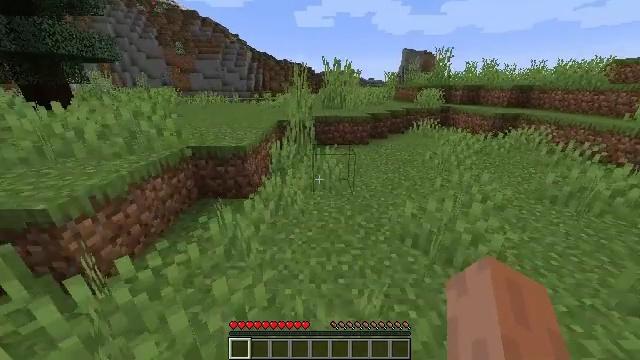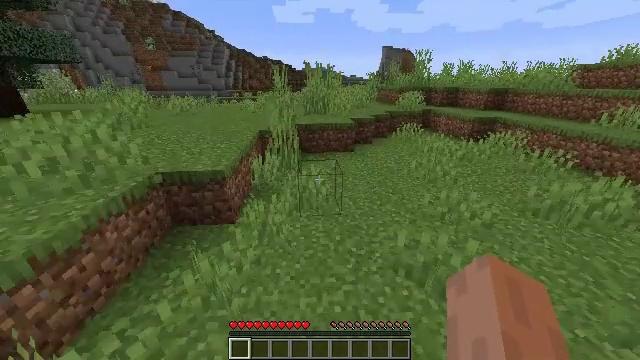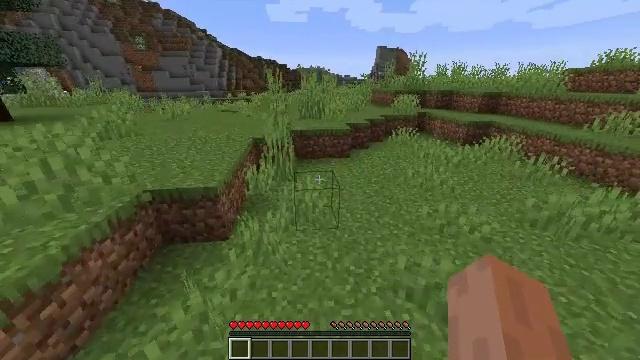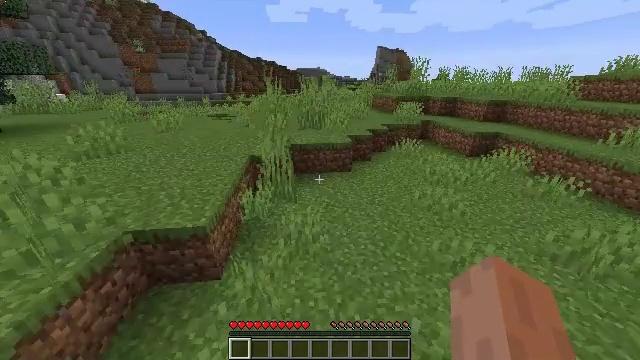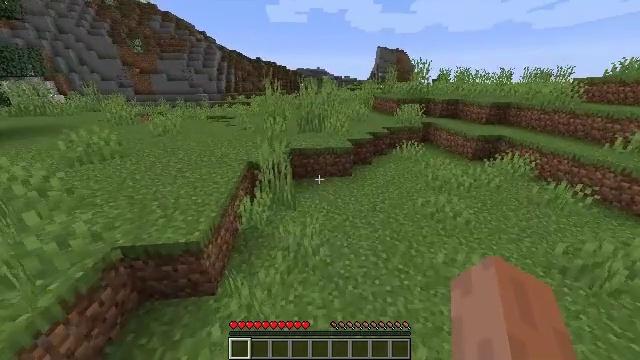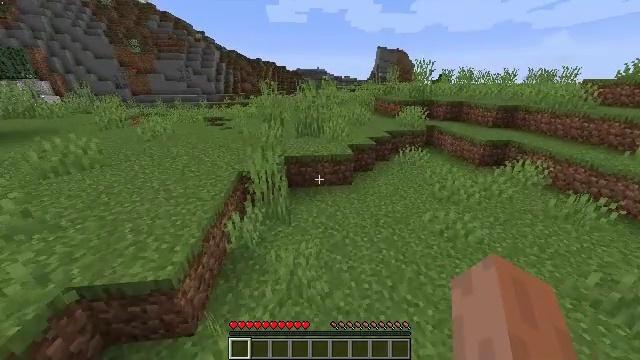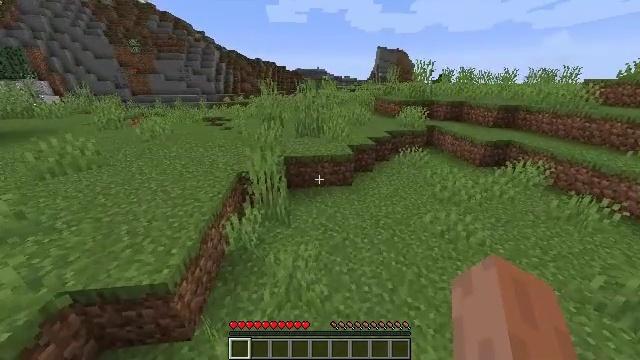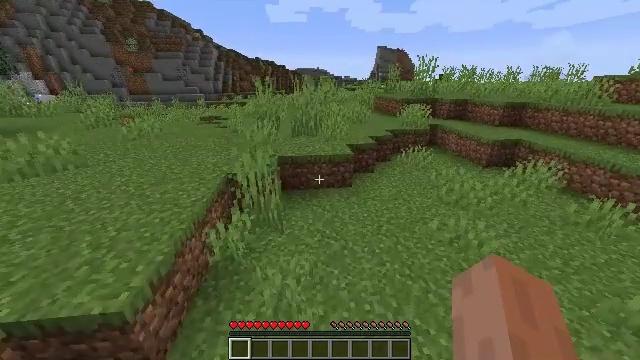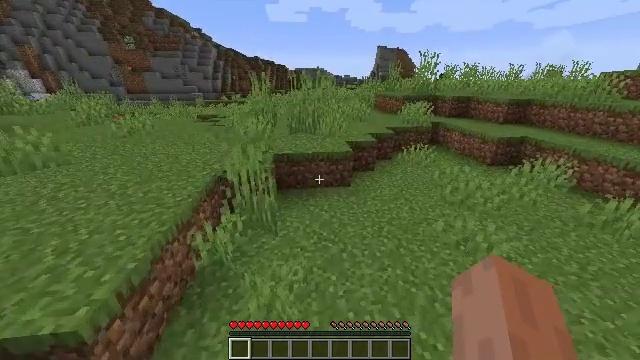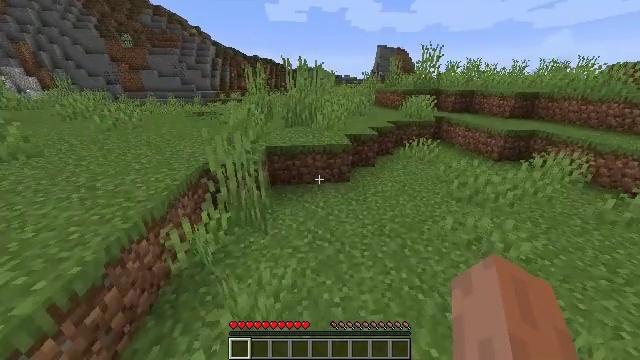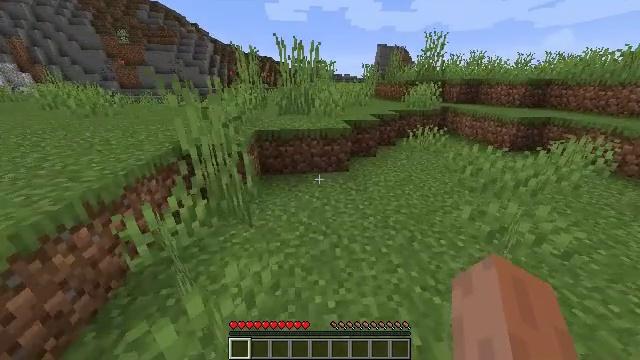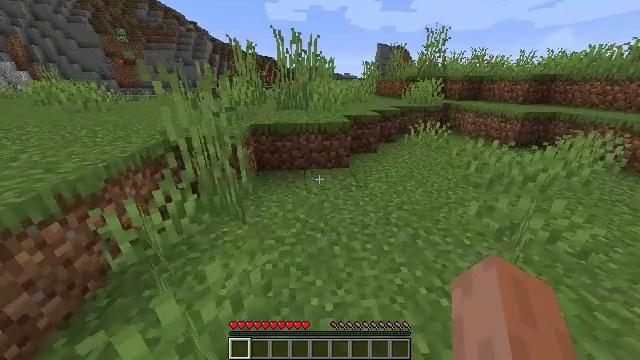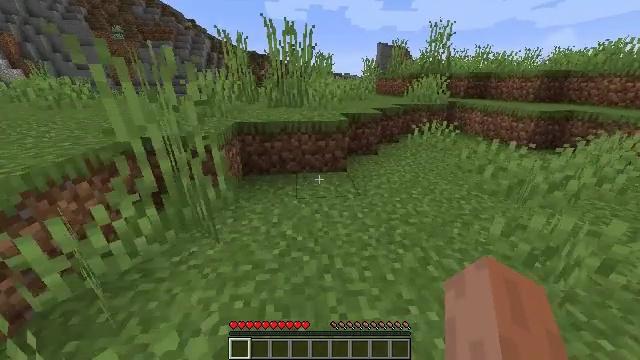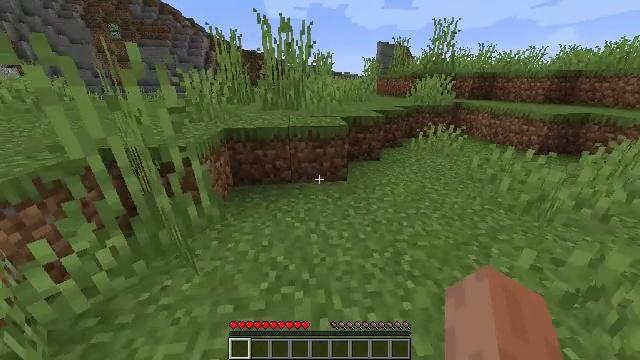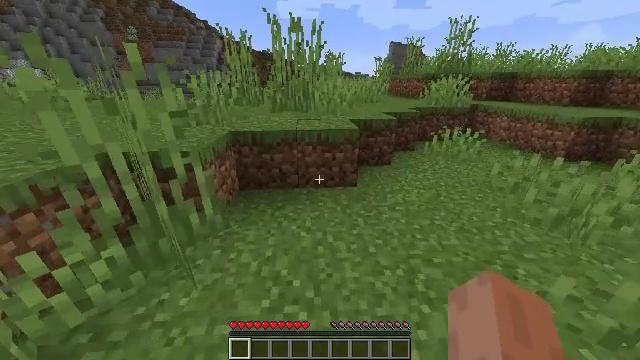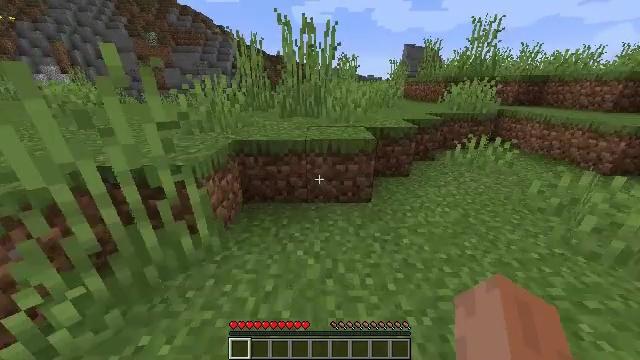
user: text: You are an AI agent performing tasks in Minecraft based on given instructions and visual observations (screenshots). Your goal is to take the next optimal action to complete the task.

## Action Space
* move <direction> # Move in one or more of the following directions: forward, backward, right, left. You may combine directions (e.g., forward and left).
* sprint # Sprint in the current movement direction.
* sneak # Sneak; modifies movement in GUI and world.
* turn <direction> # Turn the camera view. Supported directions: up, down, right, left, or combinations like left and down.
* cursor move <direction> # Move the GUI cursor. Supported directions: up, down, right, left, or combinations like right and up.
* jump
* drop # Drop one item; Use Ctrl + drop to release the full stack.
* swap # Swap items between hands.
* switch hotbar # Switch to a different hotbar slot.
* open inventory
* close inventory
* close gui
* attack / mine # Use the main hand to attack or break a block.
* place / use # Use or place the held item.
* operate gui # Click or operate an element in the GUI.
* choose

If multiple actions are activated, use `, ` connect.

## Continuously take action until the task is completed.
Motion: motion action
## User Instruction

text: Collect peony flowers for dye.
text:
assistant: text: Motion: move forward and move right, sprint, turn right, jump
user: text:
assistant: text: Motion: move forward and move right, sprint, turn right, jump
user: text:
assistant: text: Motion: move forward and move right, sprint, jump
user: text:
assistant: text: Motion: move forward and move right, sprint, jump
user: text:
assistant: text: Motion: move forward and move right, sprint, jump
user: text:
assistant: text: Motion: move forward and move right, sprint, jump
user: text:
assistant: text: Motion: move forward and move right, sprint, jump
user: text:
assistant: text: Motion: move forward and move right, sprint, jump
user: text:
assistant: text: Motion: move forward, sprint, jump
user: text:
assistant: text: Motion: move forward, sprint
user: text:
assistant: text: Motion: move forward, sprint
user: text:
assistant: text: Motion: move forward, sprint
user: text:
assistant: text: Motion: move forward, sprint
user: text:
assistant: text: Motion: move forward, sprint, turn left
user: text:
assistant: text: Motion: move forward, sprint, turn left
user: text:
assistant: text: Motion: move forward, sprint, turn left
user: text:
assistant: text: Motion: move forward, sprint, turn left and up
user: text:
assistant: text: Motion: move forward, sprint, turn up
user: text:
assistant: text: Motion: move forward, sprint, jump
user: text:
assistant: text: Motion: move forward, sprint, jump
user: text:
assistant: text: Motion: move forward, sprint, jump
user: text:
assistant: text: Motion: move forward, sprint, jump
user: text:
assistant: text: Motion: move forward, sprint, turn right and down, jump
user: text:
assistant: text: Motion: move forward, sprint, turn right and down, jump
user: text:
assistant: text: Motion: move forward, sprint, turn right and down, jump
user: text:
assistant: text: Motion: move forward, sprint, jump
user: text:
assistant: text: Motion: move forward, sprint, jump
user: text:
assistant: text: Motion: move forward, sprint, jump
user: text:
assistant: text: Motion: move forward, sprint, jump
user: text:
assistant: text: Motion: move forward, sprint, jump